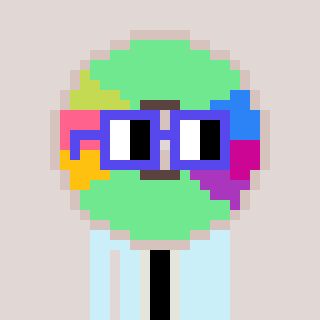
a pixel art character with square blue glasses, a cd-shaped head and a cold-colored body on a warm background